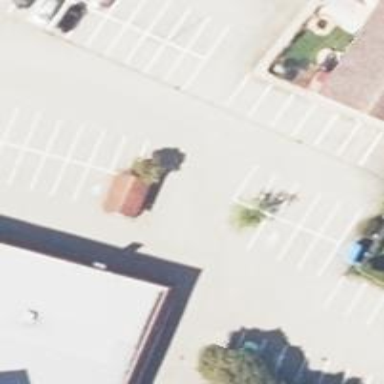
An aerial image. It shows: Parking aisle designated as service road.